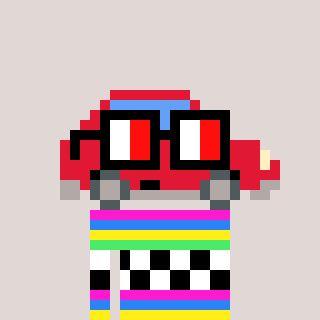
a pixel art character with square glasses with black frames and red eyes, a car-shaped head and a bluegrey-colored body on a warm background